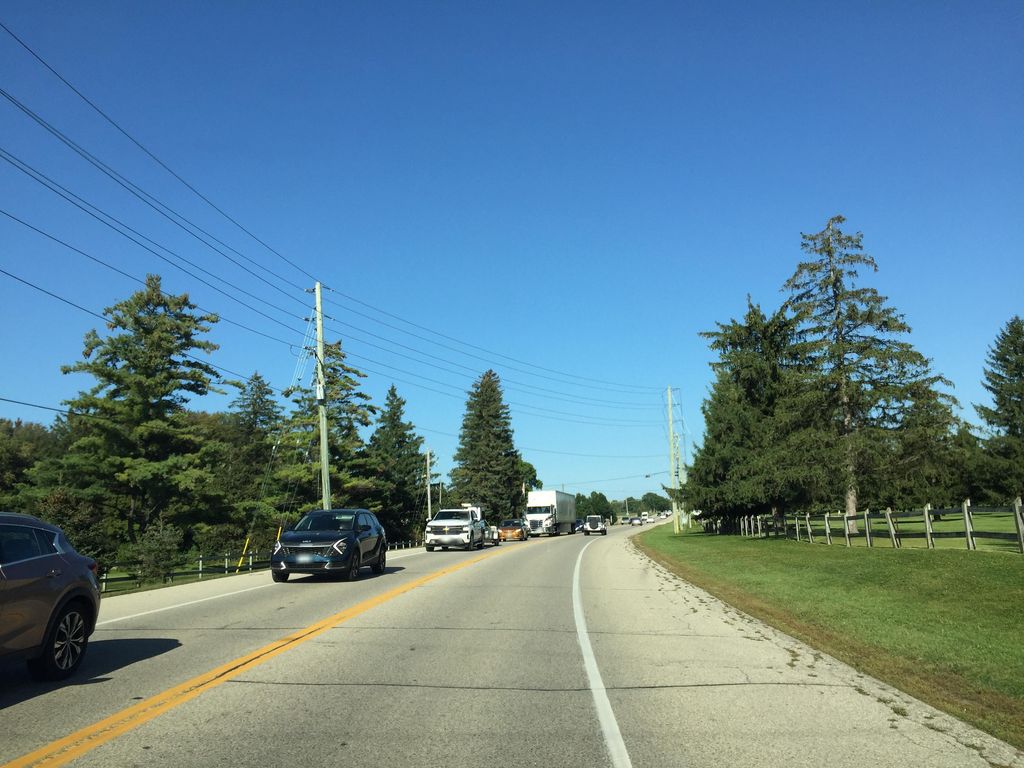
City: kitchener-waterloo